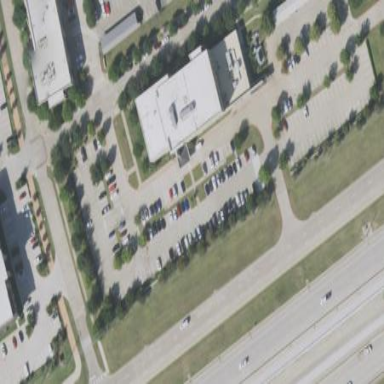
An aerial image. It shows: Commercial building.